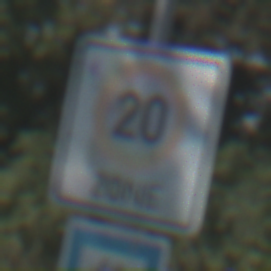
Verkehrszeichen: BeginnZone20
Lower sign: SackgasseRadverkehrDurchlaessig
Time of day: Midday
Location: Outdoor (Nature)
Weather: Clear
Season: NotSpecified
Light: Natural